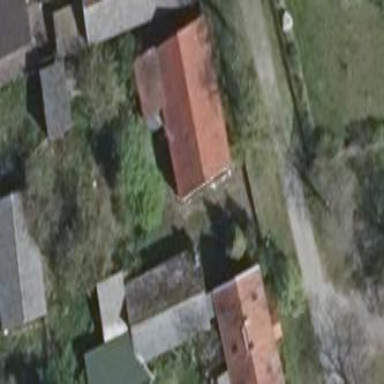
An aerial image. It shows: House with flat red roof.